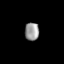
Tissue: skin
Cell type: Epithelial cells
Senescence score: 0.7687
Nuclear area (px): 249
Mean DAPI intensity: 154.98